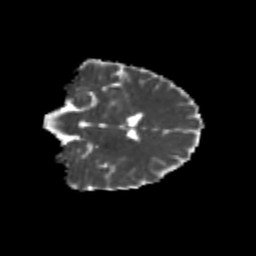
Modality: MD
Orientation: coronal
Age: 22
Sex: female
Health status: healthy
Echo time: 0.074 s